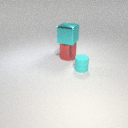
large cyan metal cube above large red metal cylinder